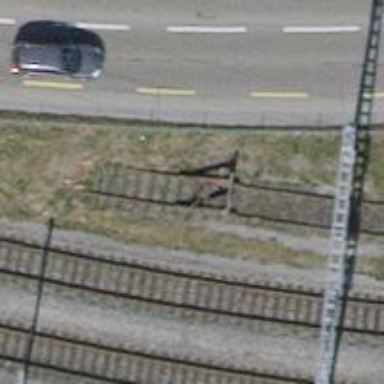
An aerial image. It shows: Railway buffer stop.